Brain MRI, t2w sequence, axial 2D slice.
Patient: age 35, sex F, weight 90 kg, height 1.9 m
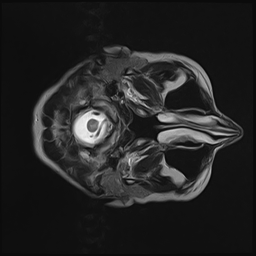